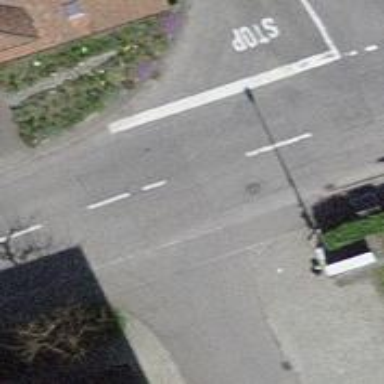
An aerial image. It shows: Junction.